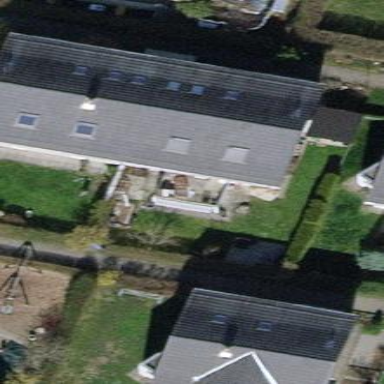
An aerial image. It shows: Semi-detached house with gabled roof.